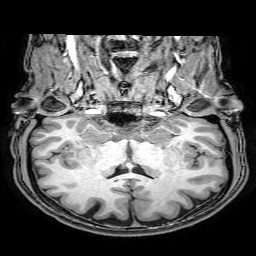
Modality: T1w
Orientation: sagittal
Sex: female
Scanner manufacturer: philips
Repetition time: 0.008135 s
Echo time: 0.00374 s